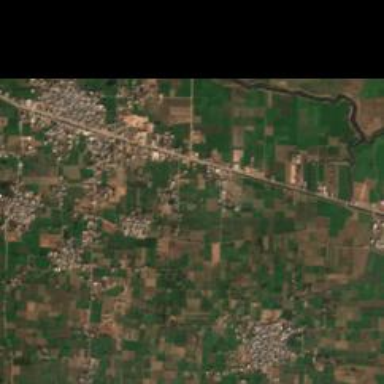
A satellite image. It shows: Village.